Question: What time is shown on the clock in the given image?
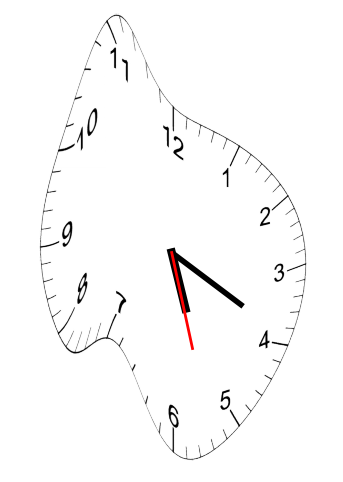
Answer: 05:19:27